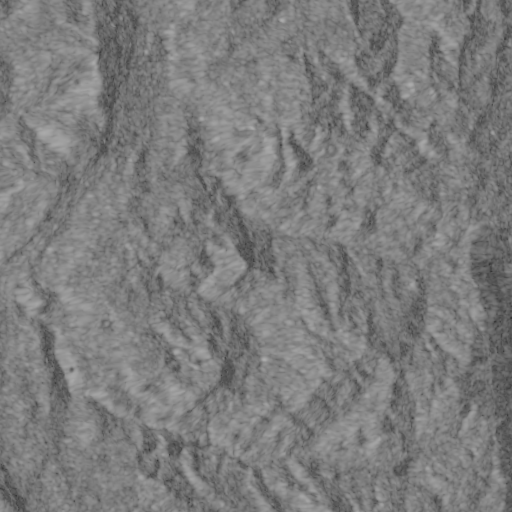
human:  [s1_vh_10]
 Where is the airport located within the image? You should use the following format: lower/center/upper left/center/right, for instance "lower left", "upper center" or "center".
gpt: The airport is located in the lower right of the image.
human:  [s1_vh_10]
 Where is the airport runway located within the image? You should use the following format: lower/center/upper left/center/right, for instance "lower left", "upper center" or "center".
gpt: The airport runway is located in the lower right of the image.
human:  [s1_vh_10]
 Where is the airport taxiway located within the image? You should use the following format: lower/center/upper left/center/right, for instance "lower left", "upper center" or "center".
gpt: The airport taxiway is located in the lower right of the image.
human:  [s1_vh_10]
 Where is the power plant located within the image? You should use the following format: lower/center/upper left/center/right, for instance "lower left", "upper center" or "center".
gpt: There is no power plant in the image.

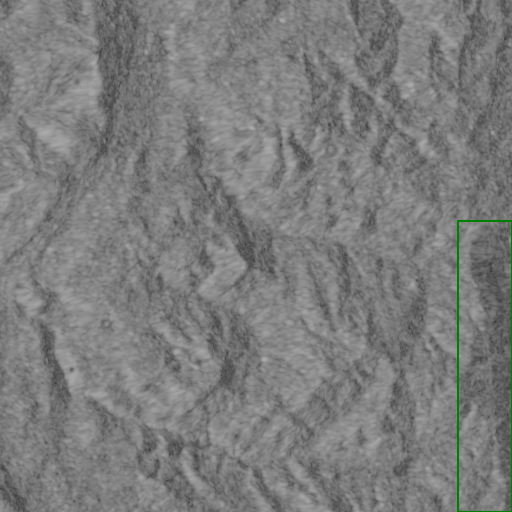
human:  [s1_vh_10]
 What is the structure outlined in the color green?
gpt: The structure outlined in green is an airport.
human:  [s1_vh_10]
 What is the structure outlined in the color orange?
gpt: There is no orange outline.